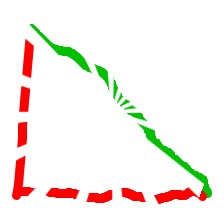
Shape: triangle